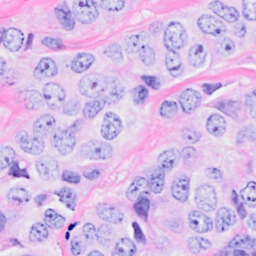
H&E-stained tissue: Breast